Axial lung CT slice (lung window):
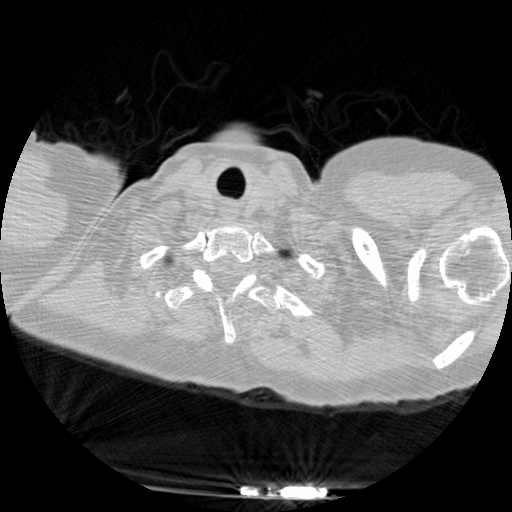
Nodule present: no